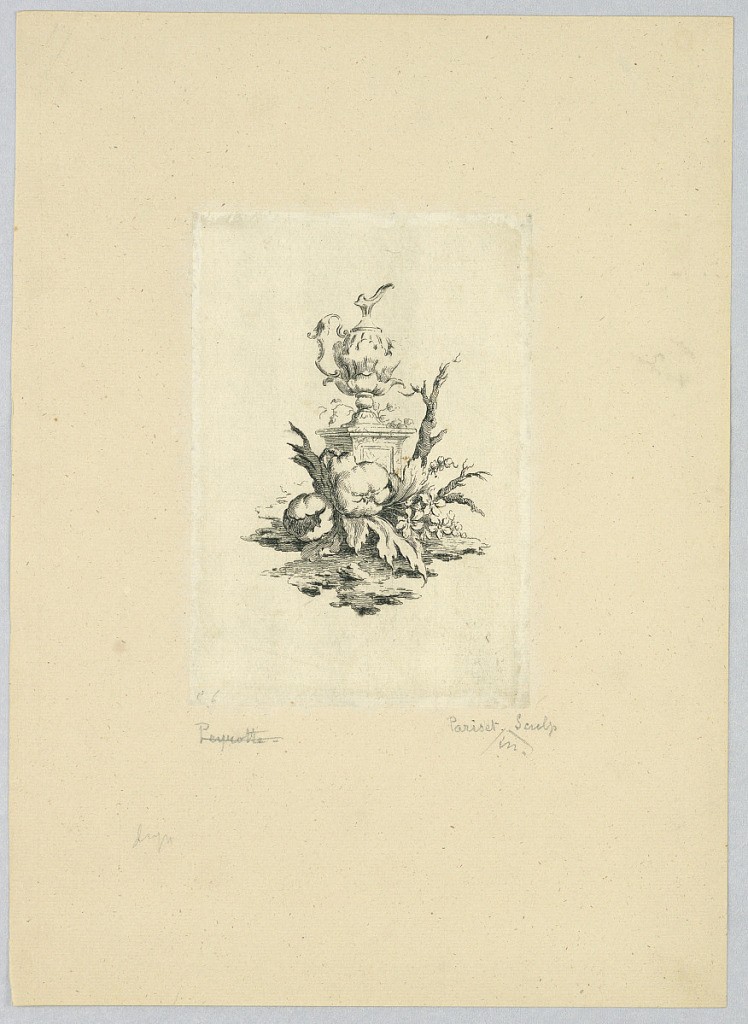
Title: Vignette with Gourds and a Ewer on a Pedestal
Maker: D. P. Pariset, French, 1740 - ca. 1783
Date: ca. 1769
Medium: Engraving on paper
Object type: Print
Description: Vignette with Gourds and a Ewer on a Pedestal.